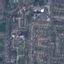
Land use / land cover class: Residential